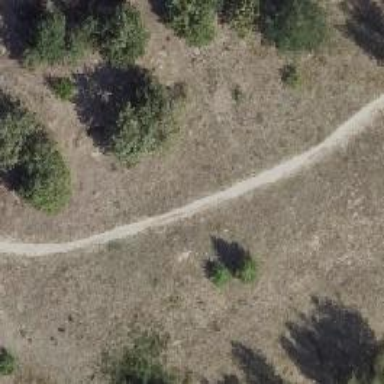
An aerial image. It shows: Dirt path.